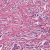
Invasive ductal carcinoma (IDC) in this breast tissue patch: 1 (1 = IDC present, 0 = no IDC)